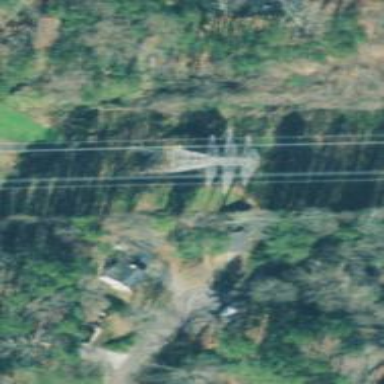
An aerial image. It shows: Lattice structure tower used for power distribution.